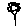
Label: flower